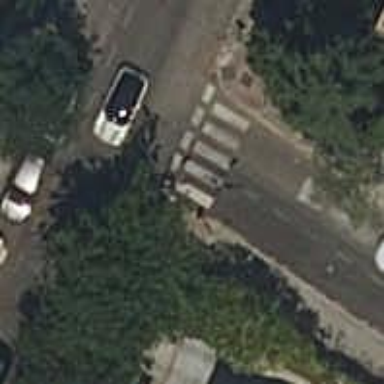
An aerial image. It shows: Zebra crossing on footway.